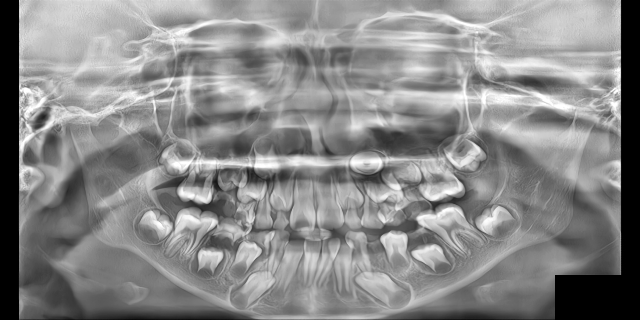
child